Aerial crown-view tile of a tropical tree (Barro Colorado Island, Panama), acquired 20250414:
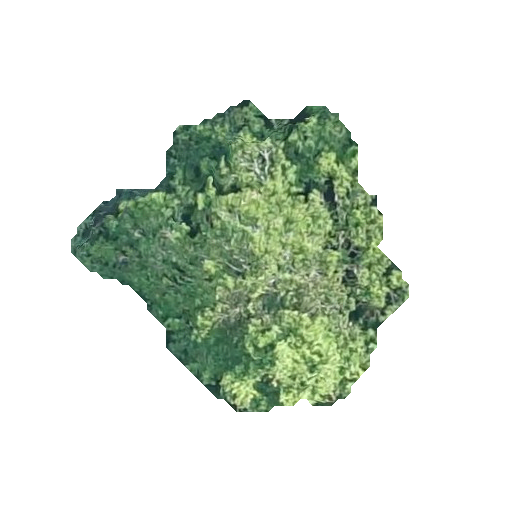
Species: Guapira myrtiflora
GBIF accepted scientific name: Guapira myrtiflora
Crown area: 97.243 m²